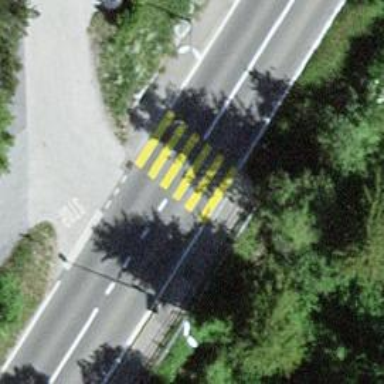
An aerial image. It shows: Zebra crossing on the road.